Question: I am trying to implement multiple selection in my custom 'ExpandableListView' here is the Java code and group layout:
'''
mExpandable.setChoiceMode(ExpandableListView.CHOICE_MODE_MULTIPLE_MODAL);
mExpandable.setMultiChoiceModeListener(new AbsListView.MultiChoiceModeListener() {
@Override
public void onItemCheckedStateChanged(ActionMode actionMode, int position, long id, boolean checked) {
if(DEBUG) Log.i("mFragmentList","onItemCheckedStateChanged()");
if(mExpandable.getCheckedItemCount() == 0)
actionMode.setSubtitle("Check some items!");
else if(mExpandable.getCheckedItemCount() == 1)
actionMode.setSubtitle("1 item selected");
else
actionMode.setSubtitle(mExpandable.getCheckedItemCount() + " items selected");
}
@Override
public boolean onCreateActionMode(ActionMode actionMode, android.view.Menu menu) {
actionMode.setTitle("Select Items");
return true;
}
@Override
public boolean onPrepareActionMode(ActionMode actionMode, android.view.Menu menu) {
return true;
}
@Override
public boolean onActionItemClicked(ActionMode actionMode, MenuItem menuItem) {
return true;
}
@Override
public void onDestroyActionMode(ActionMode actionMode) {
}
});
'''
'''
<RelativeLayout xmlns:android="http://schemas.android.com/apk/res/android"
android:orientation="vertical"
android:layout_width="match_parent"
android:layout_height="match_parent"
style="@style/activated">
<ImageView
android:id="@+id/img"
android:layout_width="wrap_content"
android:layout_height="30dp"
android:scaleType="center"
android:layout_centerVertical="true"
android:adjustViewBounds="true"
android:layout_gravity="left"
android:src="@drawable/ball" />
<TextView
android:id="@+id/tvGroupName"
android:paddingLeft="35dp"
android:layout_centerVertical="true"
android:layout_width="wrap_content"
android:layout_height="wrap_content"
android:textColor="#FFFF0000"
android:textSize="17sp" />
</RelativeLayout>
'''
When I long click on a item the item get selected and 'ActionMode' is created but if I want to select another item the item gets expanded and 'onItemCheckedStateChanged()' is not called anymore so I can't select more than one item. I tried to put 'CHOICE_MODE_MULTIPLE_MODAL' in XML but I couldn't select even one item. What am I missing? Here is a screenshot:

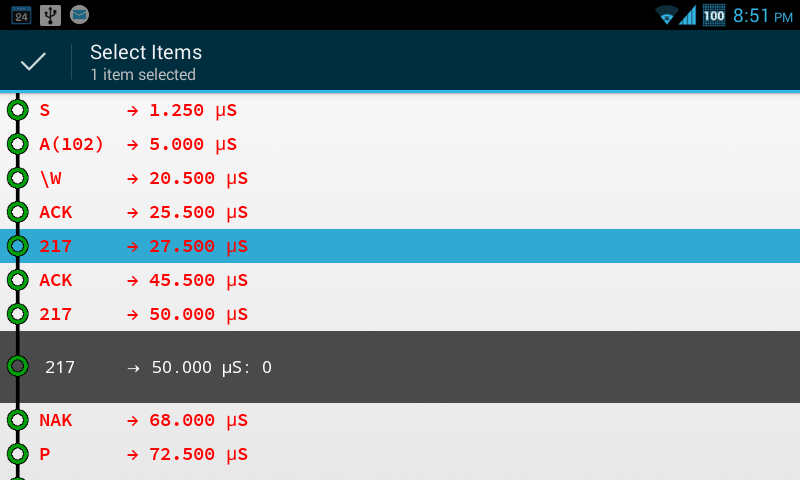
Answer: Ok I finally solved it with a workaround.
'''
mExpandable.setOnGroupClickListener(new ExpandableListView.OnGroupClickListener() {
@Override
public boolean onGroupClick(ExpandableListView expandableListView, View view, int i, long l) {
if(actionModeEnabled)
expandableListView.setItemChecked(i, !expandableListView.isItemChecked(i));
return actionModeEnabled;
}
});
mExpandable.setMultiChoiceModeListener(new AbsListView.MultiChoiceModeListener() {
@Override
public void onItemCheckedStateChanged(ActionMode actionMode, int position, long id, boolean checked) {
if(mExpandable.getCheckedItemCount() == 1)
actionMode.setSubtitle("1 item selected");
else
actionMode.setSubtitle(mExpandable.getCheckedItemCount() + " items selected");
}
@Override
public boolean onCreateActionMode(ActionMode actionMode, android.view.Menu menu) {
actionModeEnabled = true;
actionMode.setTitle("Select Items");
return true;
}
@Override
public boolean onPrepareActionMode(ActionMode actionMode, android.view.Menu menu) {
return true;
}
@Override
public boolean onActionItemClicked(ActionMode actionMode, MenuItem menuItem) {
return true;
}
@Override
public void onDestroyActionMode(ActionMode actionMode) {
actionModeEnabled = false;
}
});
'''
So when I long-press some item the Action Mode is enabled and the first item is checked as expected. To continue selecting items I set an 'OnGroupClickListener', so now when I click on an item I select/deselect it using 'setItemChecked()' and return 'true' when the Action Mode is enable so the list doesn't get expanded, just selected.